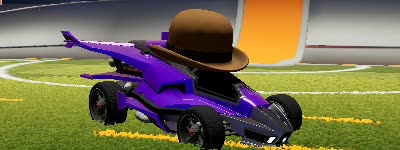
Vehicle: aftershock